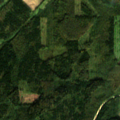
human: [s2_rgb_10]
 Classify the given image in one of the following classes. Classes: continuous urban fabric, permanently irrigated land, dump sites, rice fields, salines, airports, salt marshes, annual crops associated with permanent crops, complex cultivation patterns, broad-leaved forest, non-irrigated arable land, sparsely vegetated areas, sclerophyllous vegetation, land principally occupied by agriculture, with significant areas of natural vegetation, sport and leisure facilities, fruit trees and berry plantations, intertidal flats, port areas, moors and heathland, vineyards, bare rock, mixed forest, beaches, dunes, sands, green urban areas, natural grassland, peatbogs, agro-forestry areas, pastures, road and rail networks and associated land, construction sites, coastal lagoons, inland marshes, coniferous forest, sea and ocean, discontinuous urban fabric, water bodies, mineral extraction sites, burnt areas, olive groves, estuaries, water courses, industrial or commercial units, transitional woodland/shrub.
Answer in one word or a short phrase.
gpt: non-irrigated arable land, mixed forest, transitional woodland/shrub